Aerial crown-view tile of a tropical tree (Barro Colorado Island, Panama), acquired 20250317:
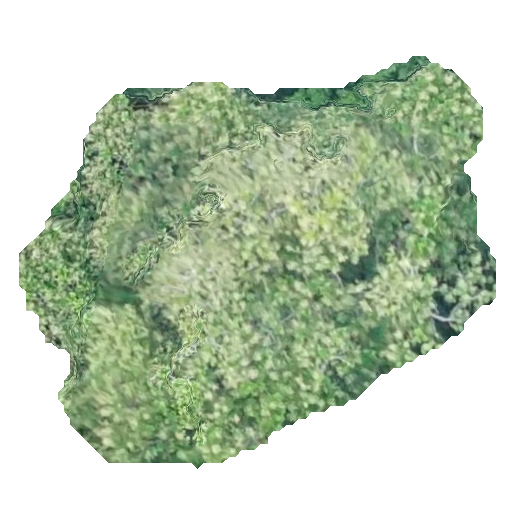
Species: Anacardium excelsum
GBIF accepted scientific name: Anacardium excelsum
Crown area: 206.792 m²